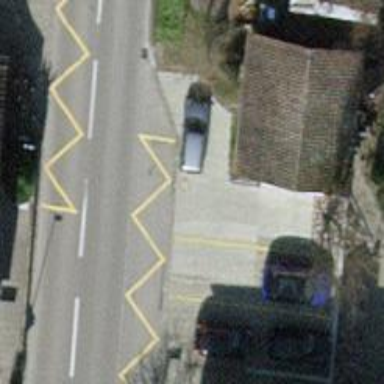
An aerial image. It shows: Bus stop with platform for public transport.